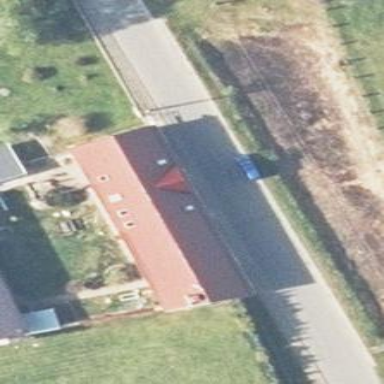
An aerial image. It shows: Building with gabled roof oriented along its structure. The roof is painted red.